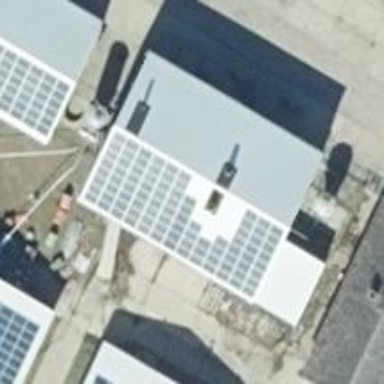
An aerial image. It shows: Solar-powered generator using photovoltaic technology. This small installation generates electricity through solar photovoltaic panels.